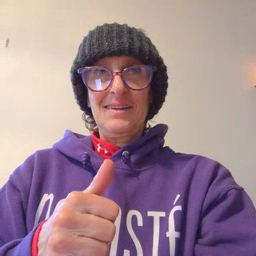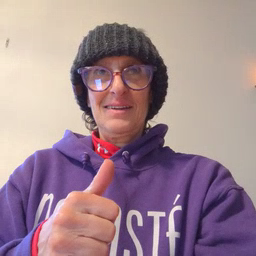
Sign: not